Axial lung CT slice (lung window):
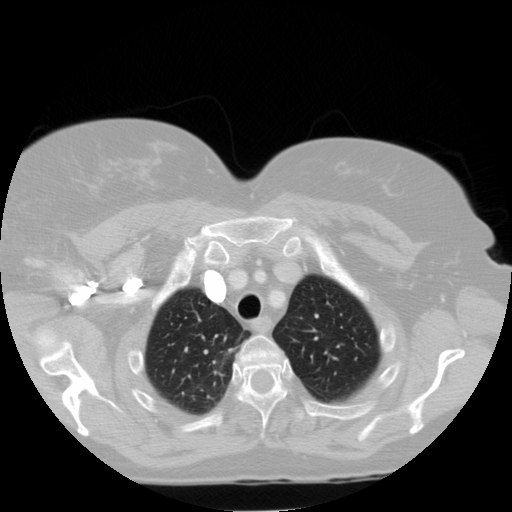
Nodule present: no